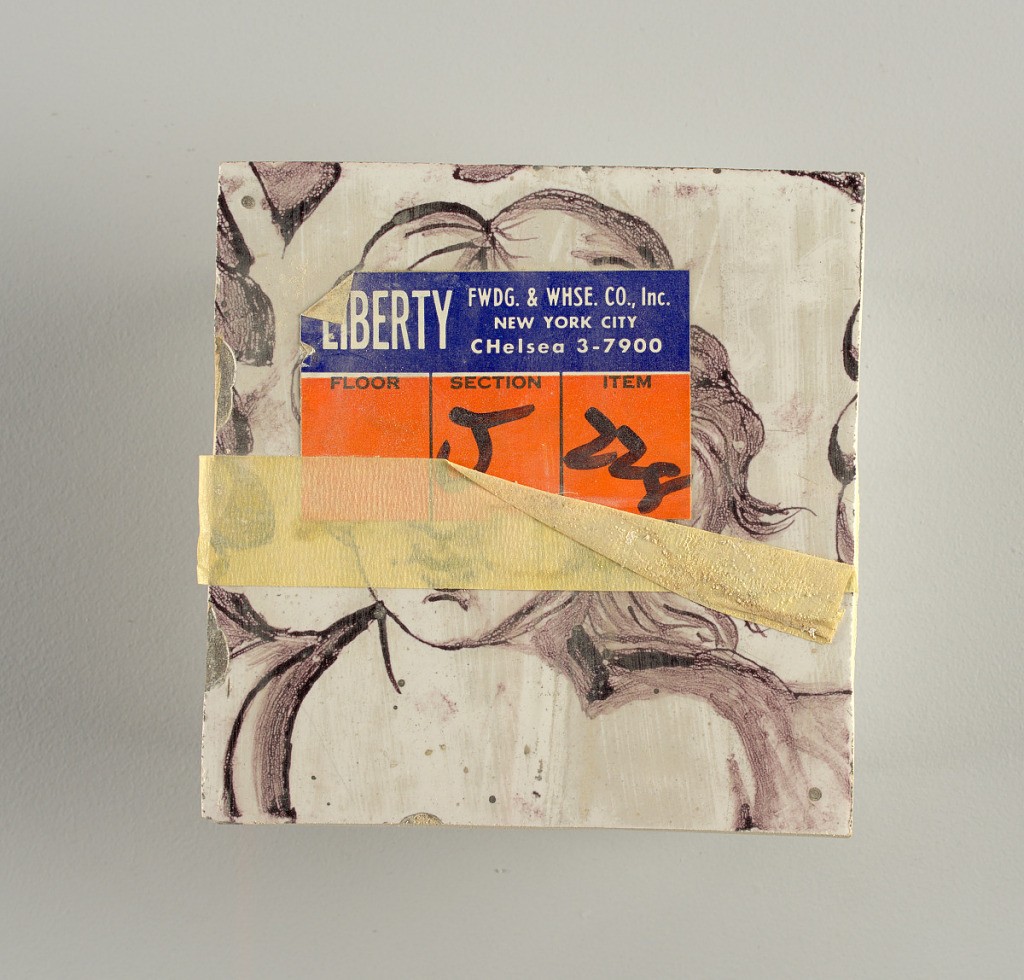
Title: Wall facing
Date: ca. 1725
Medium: tin-glazed earthenware, underglaze
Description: Two vertical rectangles, twenty-three tiles high.  A) Nine tiles wide at top; seven tiles wide at bottom.  B) Ten and one-half tiles wide.

Arabesque design of foliage.  A) with centered figure of Justice under a canopy.  B) with centered urn.